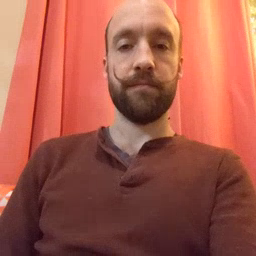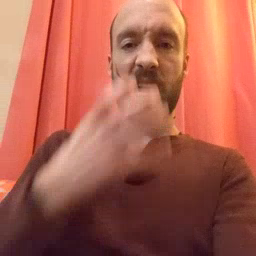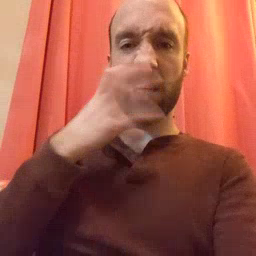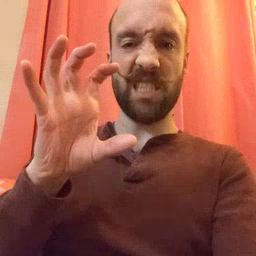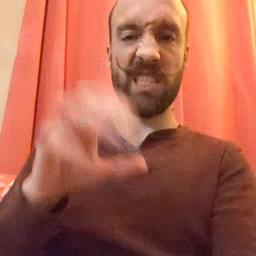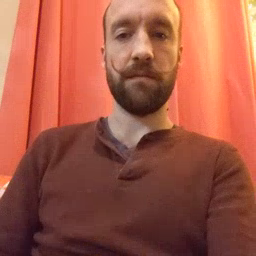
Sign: hot